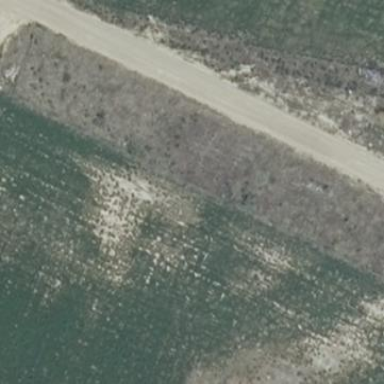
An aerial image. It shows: Fence surrounding scrub area.